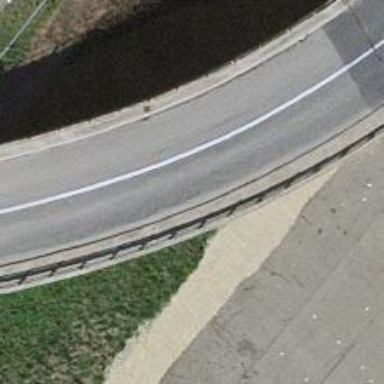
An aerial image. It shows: Secondary link road with bridge.